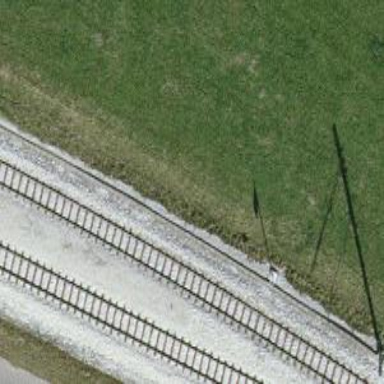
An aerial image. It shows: Narrow-gauge railway track with electrified contact line. The railway has one track.